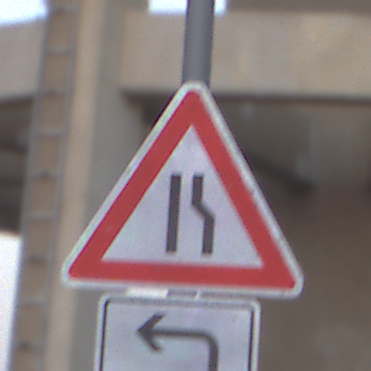
Verkehrszeichen: EinseitigVerengteFahrbahnRechts
Zusatzzeichen unten: RichtungsangabeDurchPfeile2
Umgebung: Outdoor, Suburban
Tageszeit: SunriseSunset
Wetter: Clear
Licht: Natural
Jahreszeit: NotSpecified
Kontrast: LowContrast